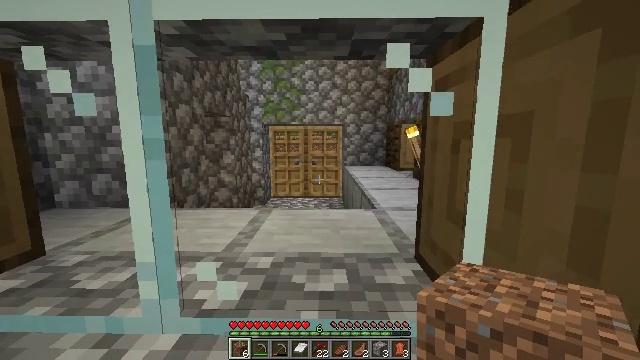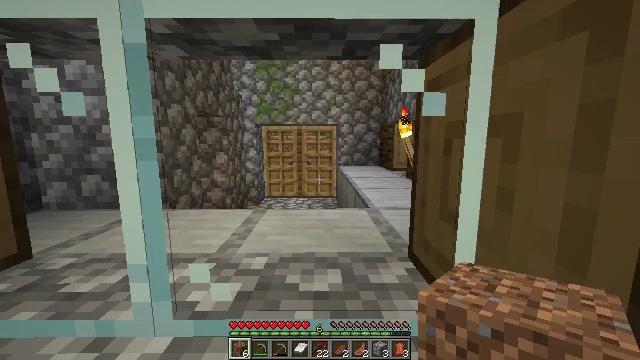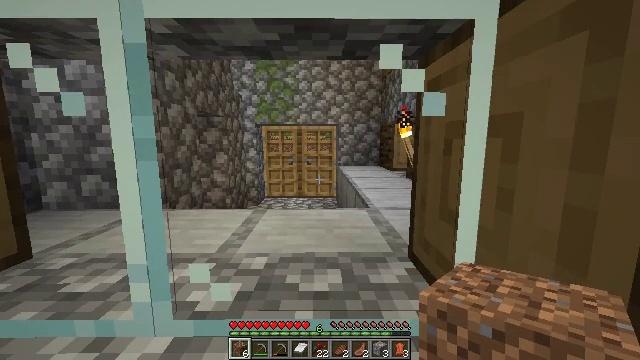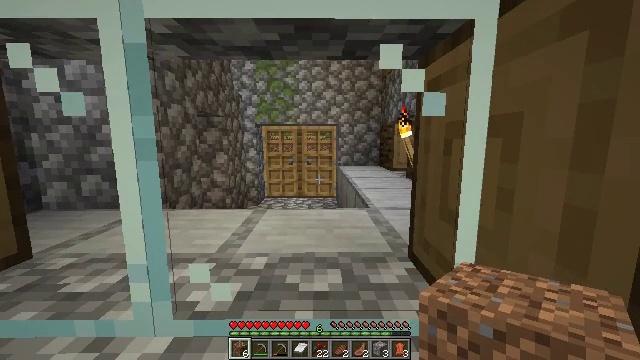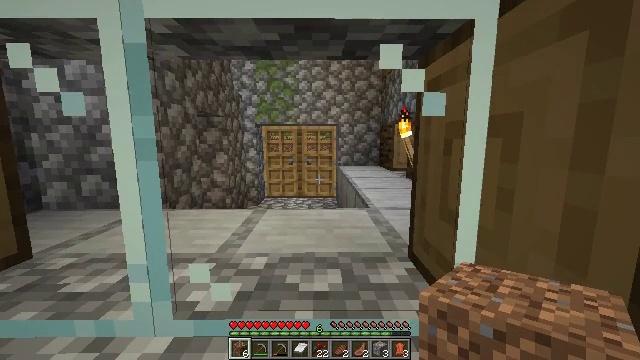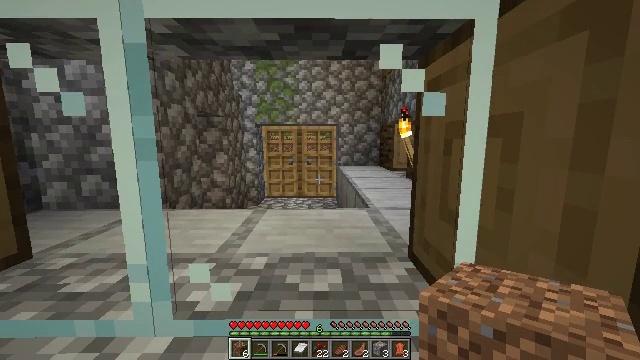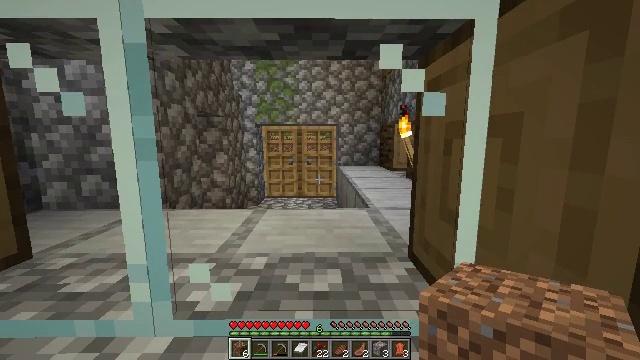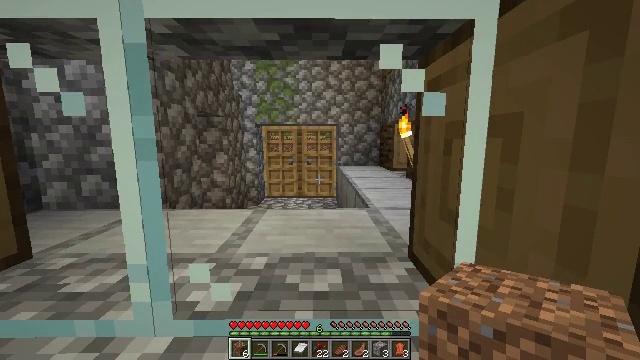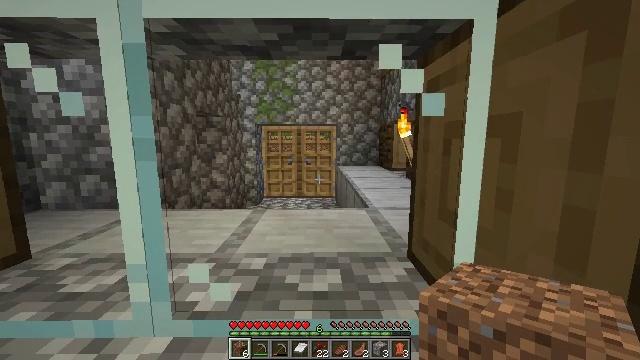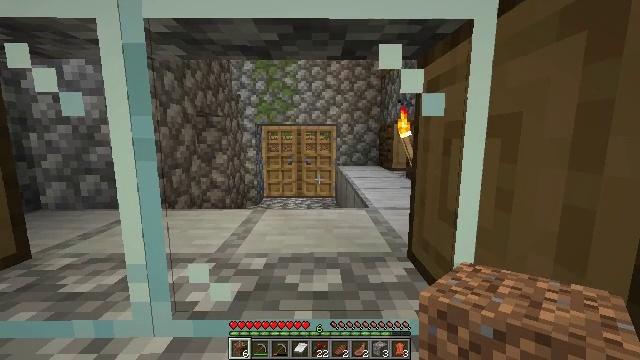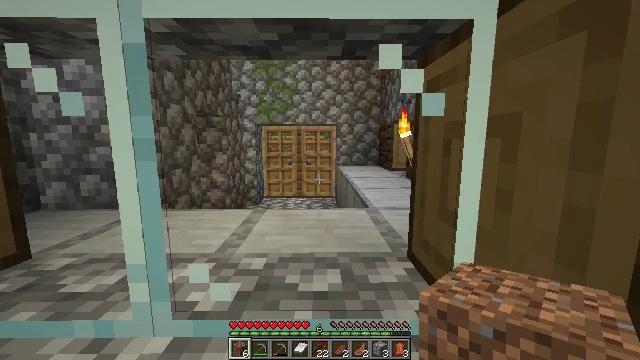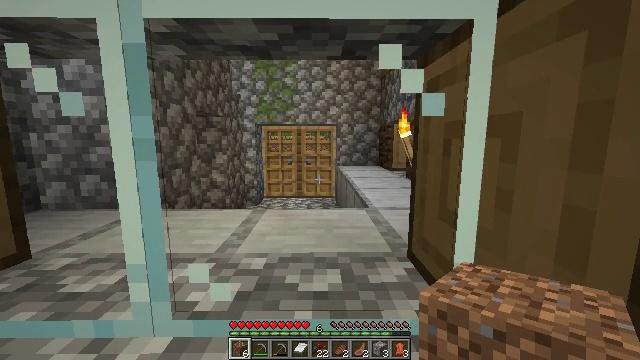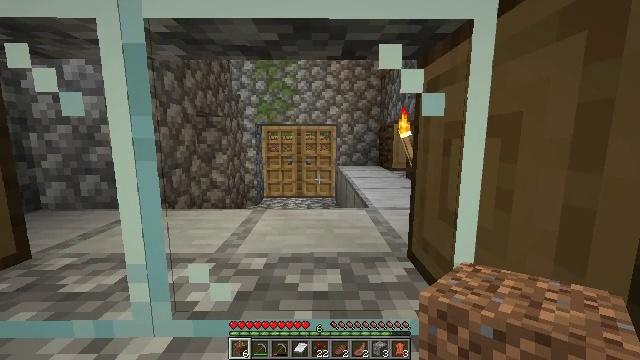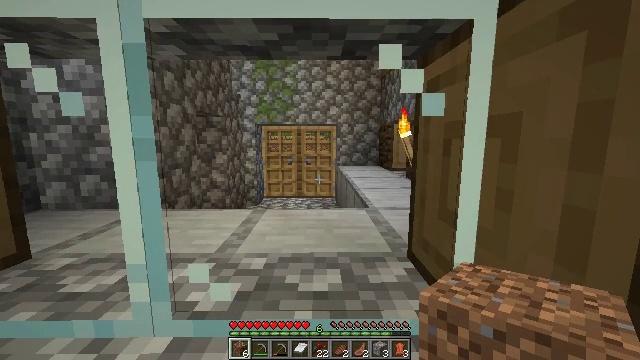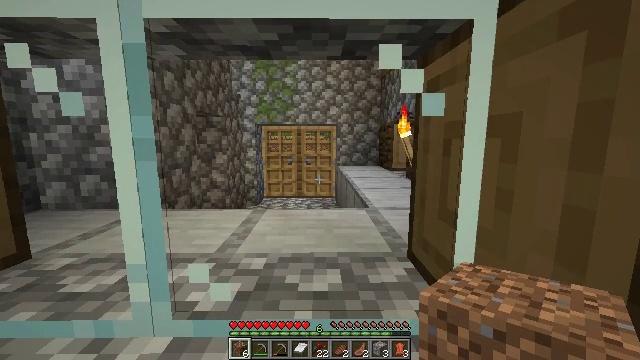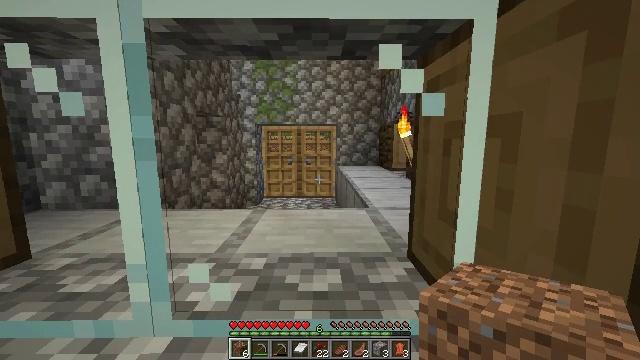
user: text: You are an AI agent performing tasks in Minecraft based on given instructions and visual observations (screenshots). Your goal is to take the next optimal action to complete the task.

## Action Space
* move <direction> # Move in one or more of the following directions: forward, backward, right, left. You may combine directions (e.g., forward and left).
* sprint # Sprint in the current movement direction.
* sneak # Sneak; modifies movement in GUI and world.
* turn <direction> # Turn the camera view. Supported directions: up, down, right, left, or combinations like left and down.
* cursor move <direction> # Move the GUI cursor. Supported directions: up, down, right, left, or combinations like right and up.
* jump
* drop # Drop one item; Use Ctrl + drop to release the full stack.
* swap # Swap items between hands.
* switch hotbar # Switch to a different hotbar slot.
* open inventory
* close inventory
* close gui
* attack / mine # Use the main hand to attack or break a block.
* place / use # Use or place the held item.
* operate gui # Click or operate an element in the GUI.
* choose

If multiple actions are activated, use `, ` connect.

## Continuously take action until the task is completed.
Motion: motion action
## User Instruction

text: Destroy the glass pane to clear a path.
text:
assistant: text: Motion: turn right
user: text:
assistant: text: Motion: no_op
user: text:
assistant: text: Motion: no_op
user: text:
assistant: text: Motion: no_op
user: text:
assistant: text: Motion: no_op
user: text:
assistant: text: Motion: no_op
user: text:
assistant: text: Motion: no_op
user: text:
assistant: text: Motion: no_op
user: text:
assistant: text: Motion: no_op
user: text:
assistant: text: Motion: no_op
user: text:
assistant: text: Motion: no_op
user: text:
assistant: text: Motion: no_op
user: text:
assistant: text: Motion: no_op
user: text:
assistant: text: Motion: no_op
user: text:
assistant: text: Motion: no_op
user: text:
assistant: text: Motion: no_op
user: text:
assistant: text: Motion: no_op
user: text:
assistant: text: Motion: no_op
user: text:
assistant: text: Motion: no_op
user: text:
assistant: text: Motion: no_op
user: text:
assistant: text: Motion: no_op
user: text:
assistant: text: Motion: no_op
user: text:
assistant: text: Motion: no_op
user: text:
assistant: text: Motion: no_op
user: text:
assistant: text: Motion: no_op
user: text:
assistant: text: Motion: no_op
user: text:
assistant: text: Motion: no_op
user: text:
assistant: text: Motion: no_op
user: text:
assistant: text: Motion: turn left
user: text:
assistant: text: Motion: turn left